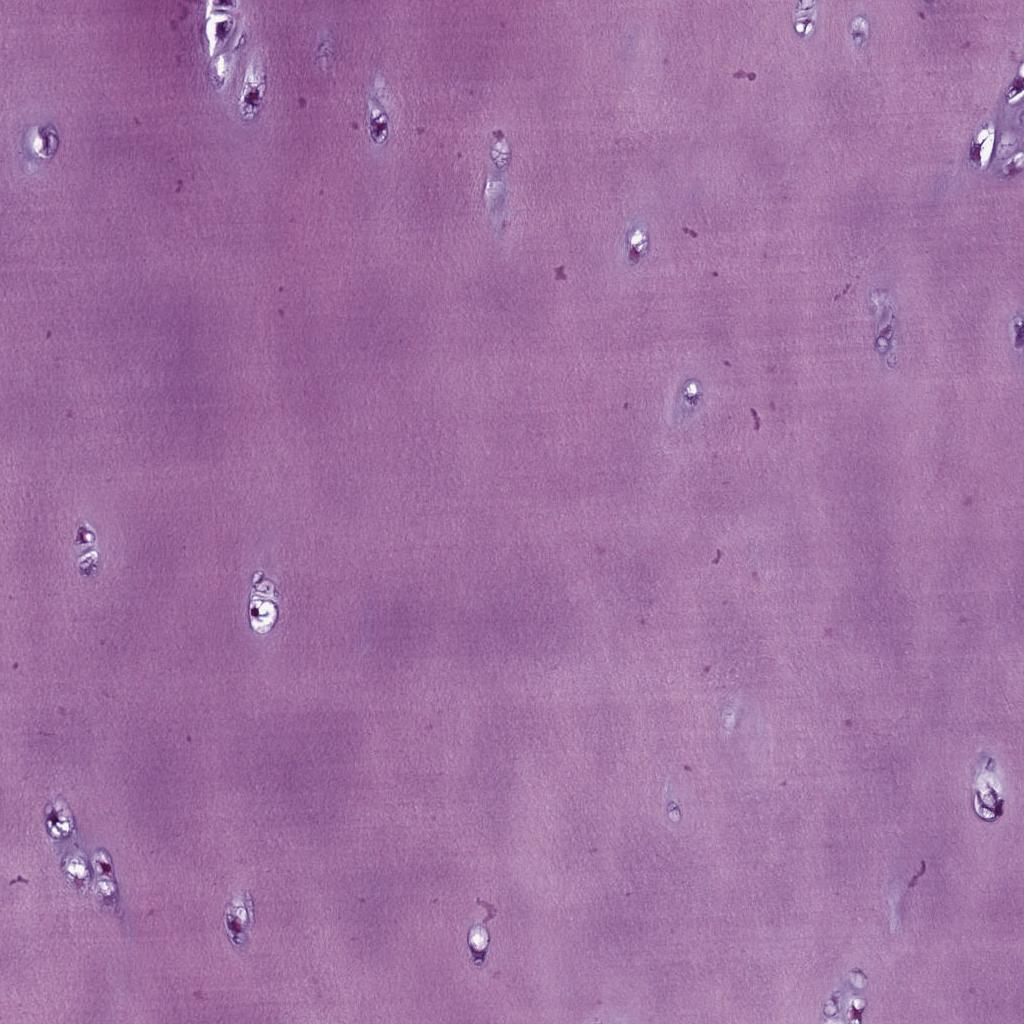
Label: Non-Tumor